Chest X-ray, PA view. Patient: 72 years old, sex F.
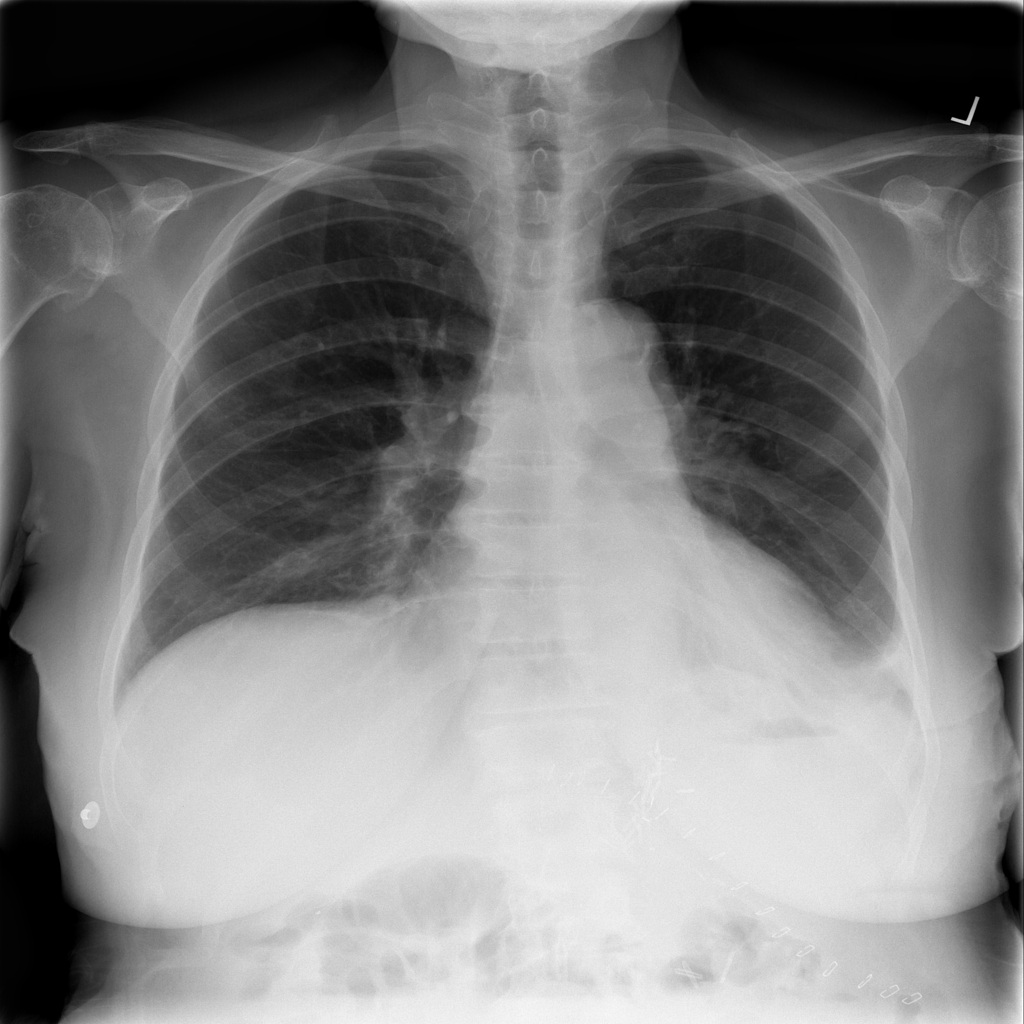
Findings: Pneumothorax